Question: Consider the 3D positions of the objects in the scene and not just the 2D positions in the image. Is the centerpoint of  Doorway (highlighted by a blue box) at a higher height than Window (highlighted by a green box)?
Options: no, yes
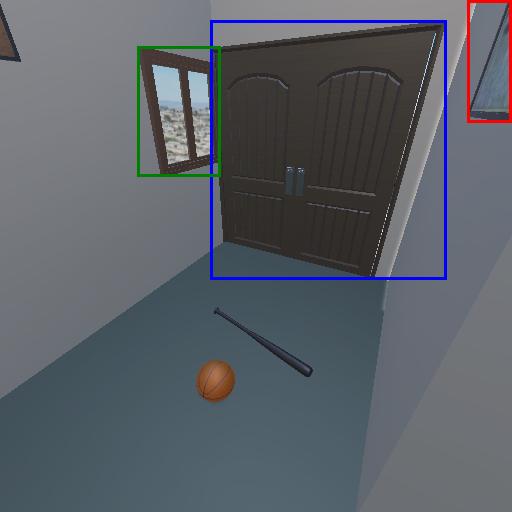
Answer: no